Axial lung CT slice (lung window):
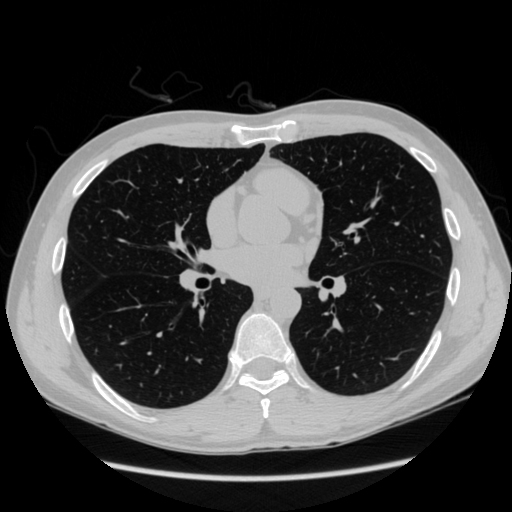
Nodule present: no